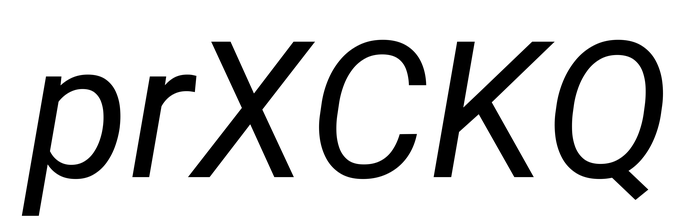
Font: Roboto-Italic_Italic